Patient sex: M
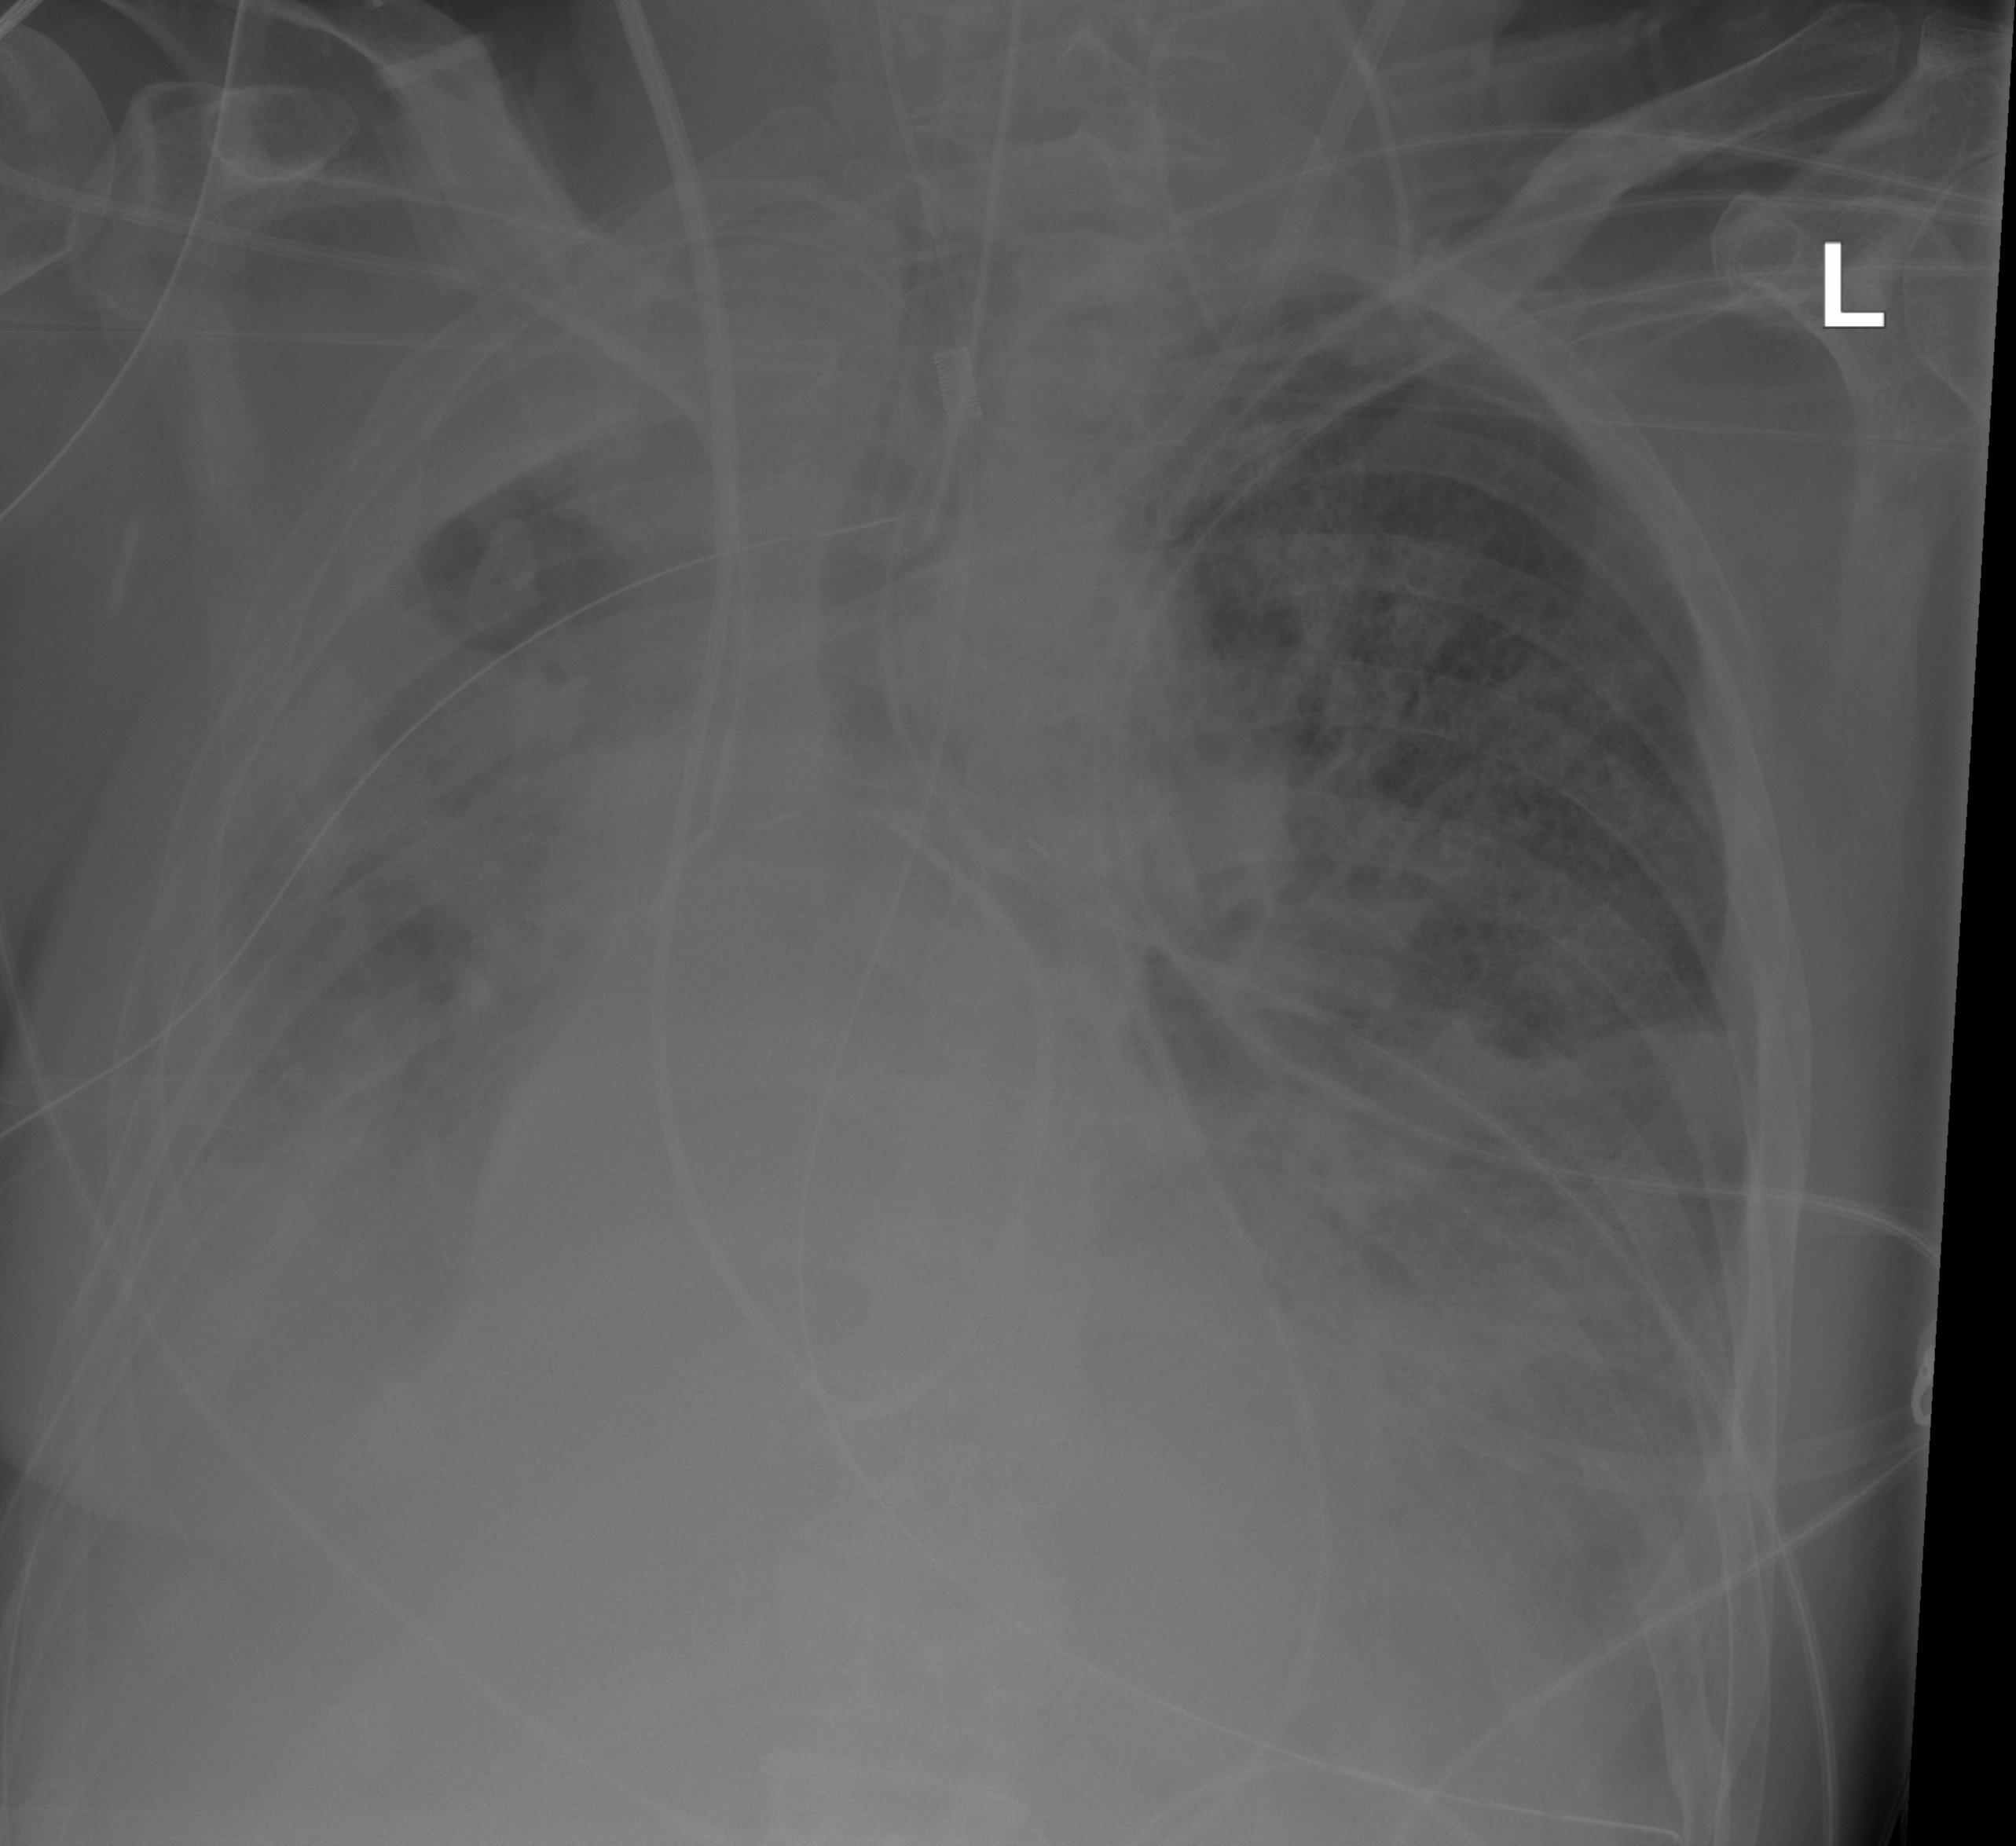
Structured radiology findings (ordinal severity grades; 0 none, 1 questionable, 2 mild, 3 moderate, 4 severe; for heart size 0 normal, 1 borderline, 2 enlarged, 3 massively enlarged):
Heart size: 0
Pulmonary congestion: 2
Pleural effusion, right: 3
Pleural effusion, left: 2
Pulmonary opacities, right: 3
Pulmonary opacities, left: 3
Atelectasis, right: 2
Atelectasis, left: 2